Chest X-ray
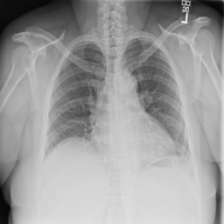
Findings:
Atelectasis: positive
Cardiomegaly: negative
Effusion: negative
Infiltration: positive
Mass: negative
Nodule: negative
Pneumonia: negative
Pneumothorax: negative
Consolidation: negative
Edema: negative
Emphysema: negative
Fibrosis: negative
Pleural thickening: negative
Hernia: negative